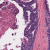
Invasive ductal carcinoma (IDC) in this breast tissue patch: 0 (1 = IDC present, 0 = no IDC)